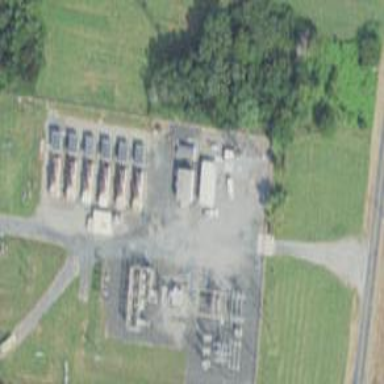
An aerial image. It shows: Generator for power supply.